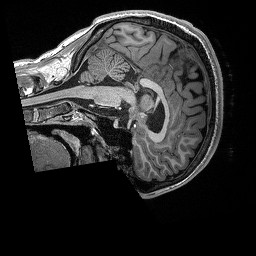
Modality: T1w
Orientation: sagittal
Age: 18
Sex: male
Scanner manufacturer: siemens
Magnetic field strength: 3 T
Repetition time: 2.3 s
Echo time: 0.00298 s